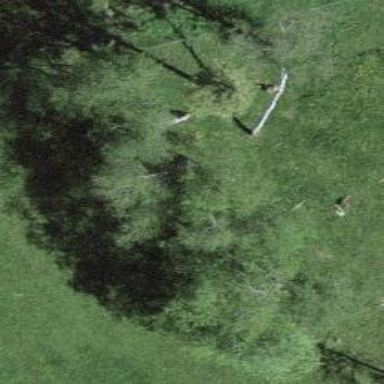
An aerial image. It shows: Beautiful woodland area.